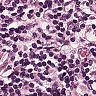
Metastatic tissue present: no